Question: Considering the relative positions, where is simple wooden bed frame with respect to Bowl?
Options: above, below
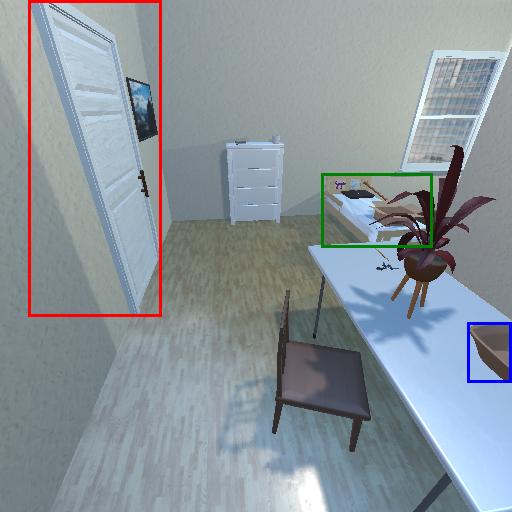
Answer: above